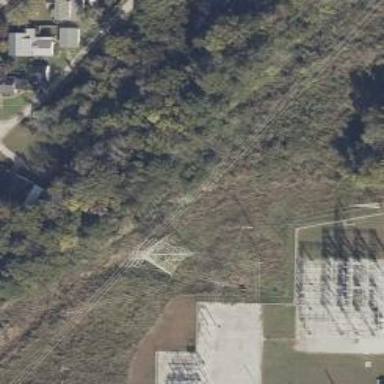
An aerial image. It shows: Power tower.